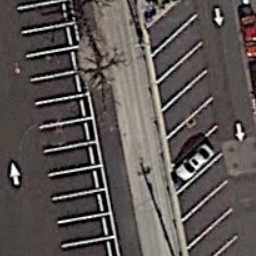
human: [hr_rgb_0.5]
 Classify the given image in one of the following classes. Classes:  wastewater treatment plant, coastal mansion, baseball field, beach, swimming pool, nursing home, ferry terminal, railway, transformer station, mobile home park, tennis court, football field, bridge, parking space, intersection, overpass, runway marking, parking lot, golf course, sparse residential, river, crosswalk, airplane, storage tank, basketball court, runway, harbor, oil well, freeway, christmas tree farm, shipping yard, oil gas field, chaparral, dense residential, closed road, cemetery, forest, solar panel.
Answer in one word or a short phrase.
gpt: parking space